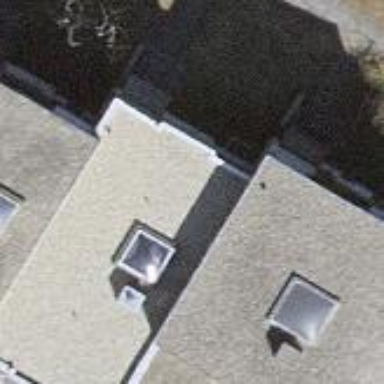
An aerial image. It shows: Semidetached house with flat roof.